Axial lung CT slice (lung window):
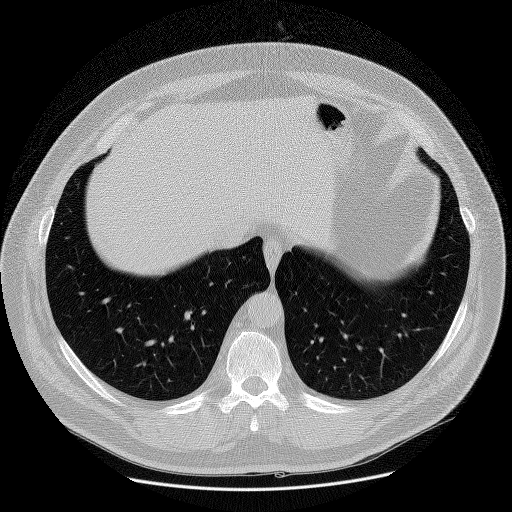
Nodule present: no